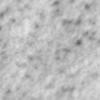
Label: no_change